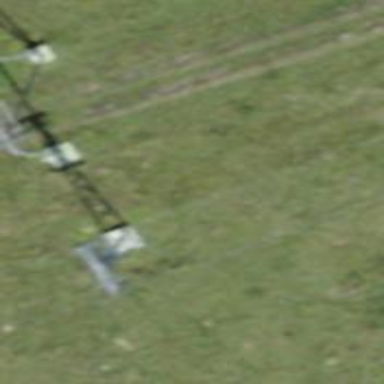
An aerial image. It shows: Pylon used for aerialway.